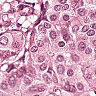
Metastatic tissue present: yes